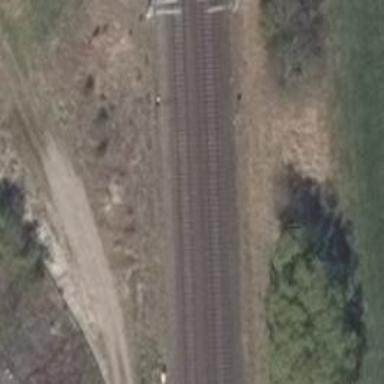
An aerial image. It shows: Railway signal.